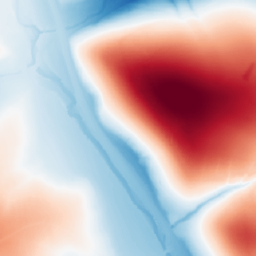
Category: trend_removal
Decomposition family: polynomial_high
Decomposition parameters: degree: 6
Upsampling method: area
Upsampling parameters: scale: 2
Upsampling scale: 2